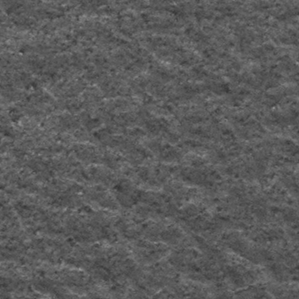
Label: frost